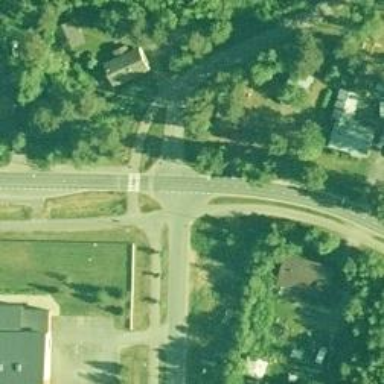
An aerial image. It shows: Uncontrolled road crossing.